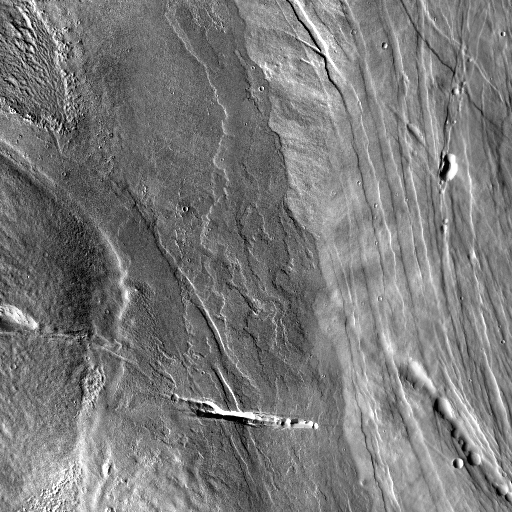
Crater classes present: Background, Other